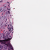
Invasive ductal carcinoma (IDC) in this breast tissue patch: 1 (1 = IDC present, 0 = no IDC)